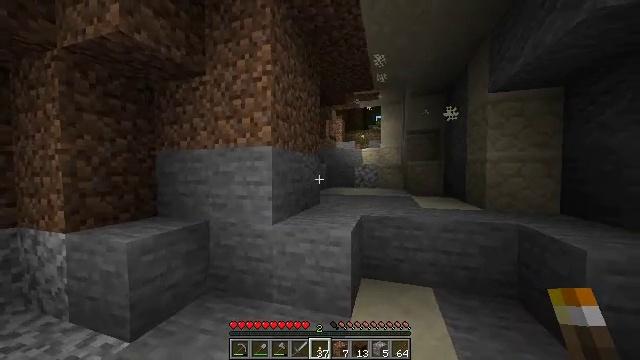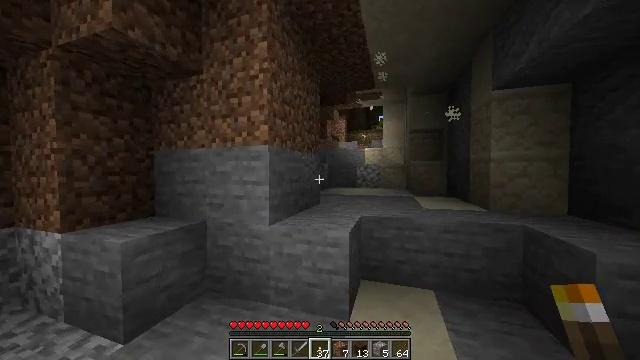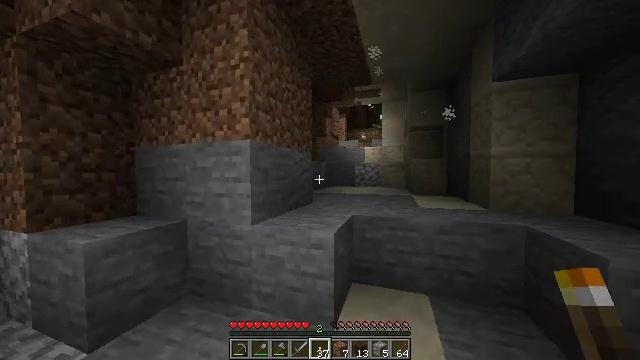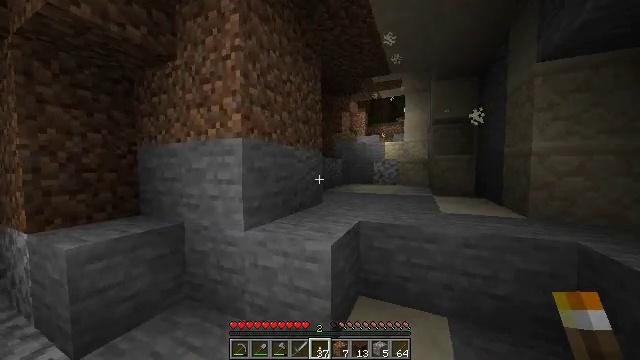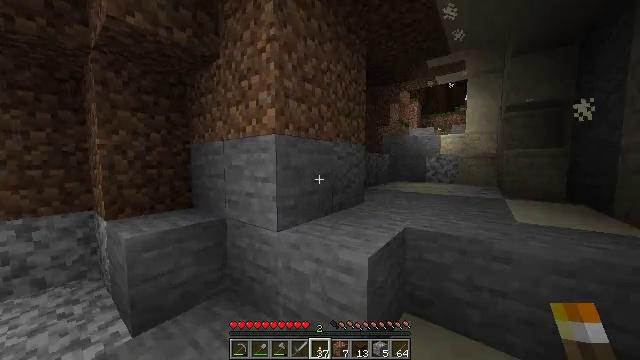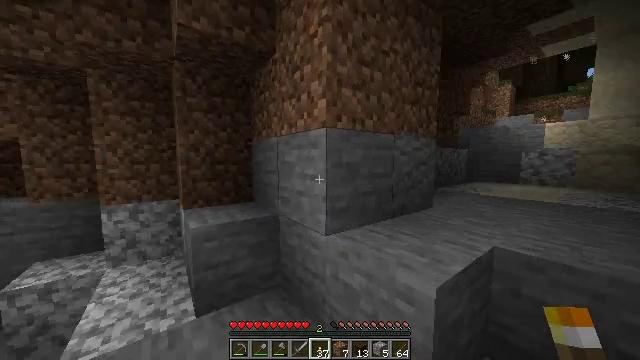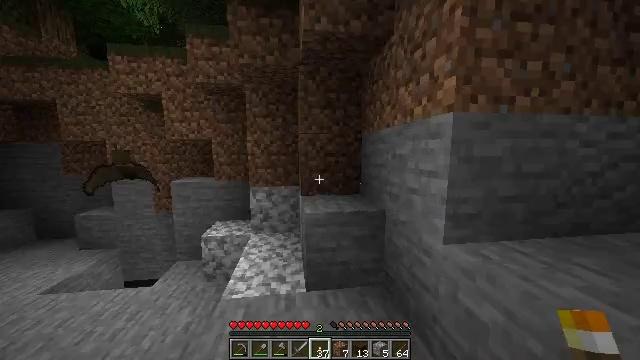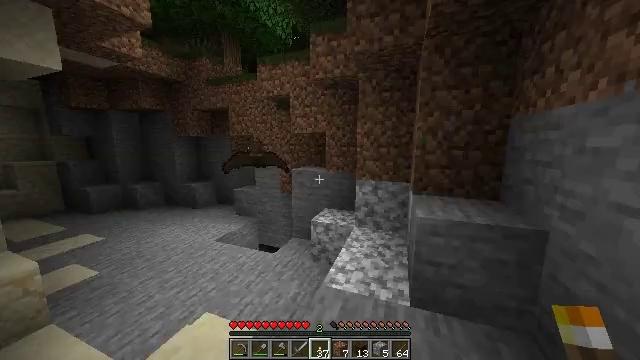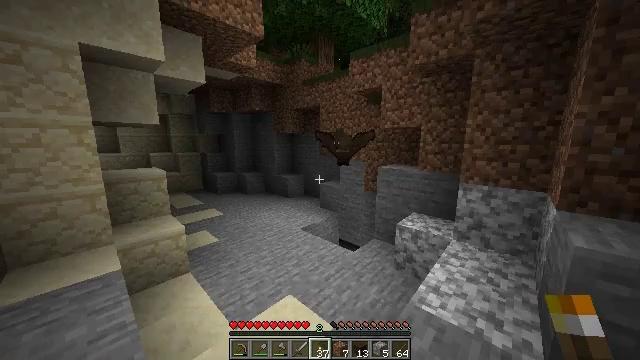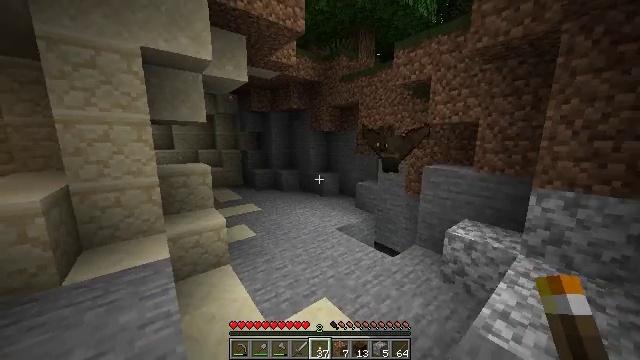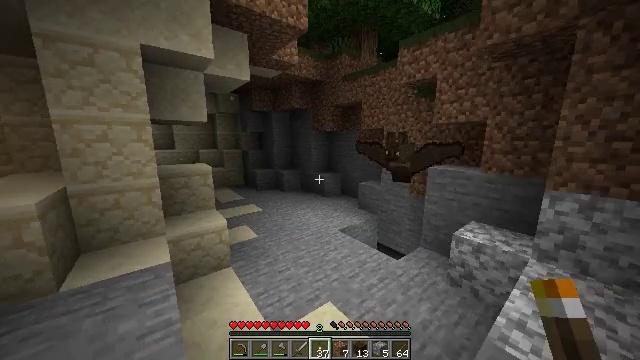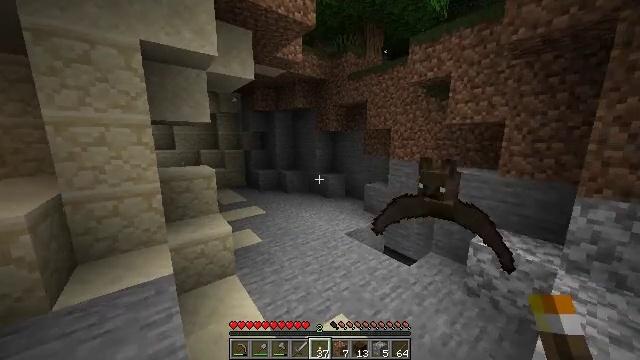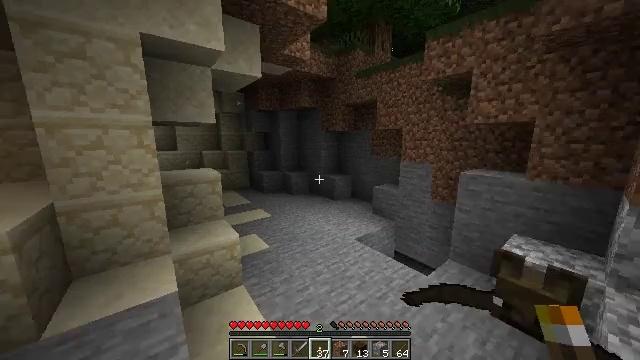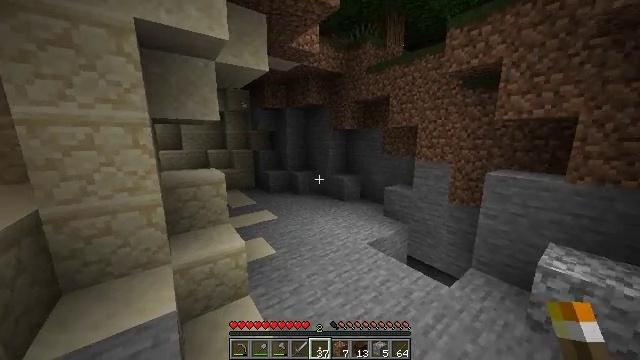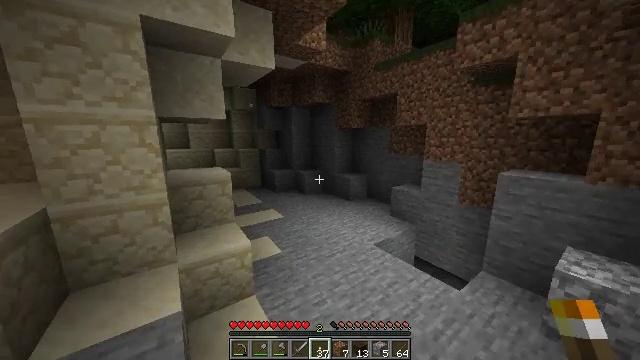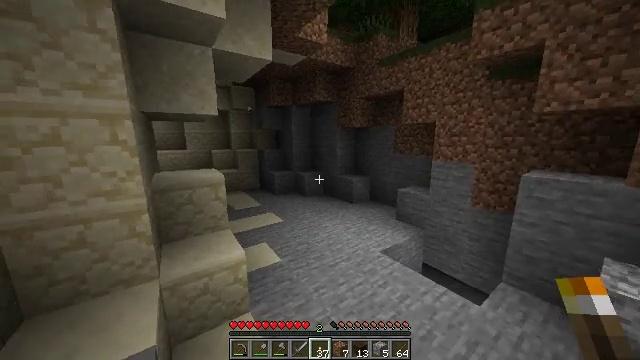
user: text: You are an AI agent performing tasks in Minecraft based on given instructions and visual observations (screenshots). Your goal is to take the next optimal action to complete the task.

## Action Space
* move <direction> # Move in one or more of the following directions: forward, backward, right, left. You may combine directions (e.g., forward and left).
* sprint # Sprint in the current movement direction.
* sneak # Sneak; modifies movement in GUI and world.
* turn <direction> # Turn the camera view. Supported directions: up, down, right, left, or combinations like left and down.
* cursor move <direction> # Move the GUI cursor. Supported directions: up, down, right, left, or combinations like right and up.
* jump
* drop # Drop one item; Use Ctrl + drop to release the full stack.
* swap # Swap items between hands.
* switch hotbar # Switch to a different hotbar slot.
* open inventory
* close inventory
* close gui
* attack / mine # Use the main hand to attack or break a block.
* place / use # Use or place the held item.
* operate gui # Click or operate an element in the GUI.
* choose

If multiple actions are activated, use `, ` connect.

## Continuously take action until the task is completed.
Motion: motion action
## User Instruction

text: Harvest hay blocks from the village.
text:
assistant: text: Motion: move forward and move right, sprint
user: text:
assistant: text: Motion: move forward and move right, sprint
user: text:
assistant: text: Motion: move forward, sprint, turn left
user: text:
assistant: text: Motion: move forward, sprint, turn left and down
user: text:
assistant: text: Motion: move forward, sprint, turn left and down
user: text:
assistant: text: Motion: move forward and move left, sprint, turn left and down
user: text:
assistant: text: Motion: move forward and move left, sprint, turn left and down
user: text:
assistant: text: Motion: move forward and move left, sprint, turn left and down
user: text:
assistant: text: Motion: move forward and move left, sprint, turn left
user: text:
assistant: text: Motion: move forward and move left, sprint
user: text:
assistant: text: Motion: move forward and move left, sprint
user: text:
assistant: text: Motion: move forward, sprint
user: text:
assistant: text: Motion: move forward, sprint, turn left
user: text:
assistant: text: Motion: move forward, sprint, turn left
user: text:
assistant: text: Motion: move forward, sprint
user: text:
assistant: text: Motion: move forward, sprint
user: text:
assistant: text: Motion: move forward, sprint
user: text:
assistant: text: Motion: move forward, sprint
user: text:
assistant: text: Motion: move forward, sprint
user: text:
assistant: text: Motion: move forward, sprint, jump
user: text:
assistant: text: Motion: move forward, sprint, turn left, jump
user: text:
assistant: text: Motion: move forward, sprint, turn left, jump
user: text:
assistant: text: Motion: move forward, sprint, turn left, jump
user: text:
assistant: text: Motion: move forward, sprint, turn left, jump
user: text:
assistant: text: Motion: move forward, sprint, turn left, jump
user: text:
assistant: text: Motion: move forward, sprint, turn left, jump
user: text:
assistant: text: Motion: move forward, sprint, jump
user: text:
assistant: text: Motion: move forward, sprint, jump
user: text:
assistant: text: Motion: move forward, sprint, turn left, jump
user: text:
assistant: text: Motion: move forward, sprint, turn left, jump